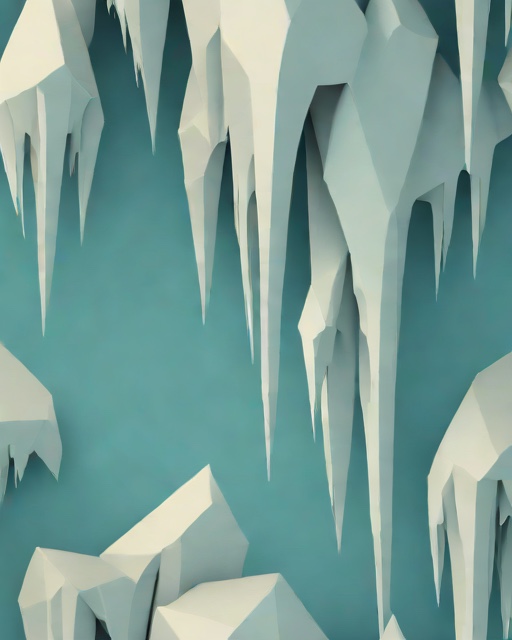
Category: Winter